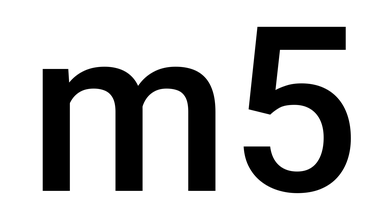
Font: Roboto_Medium